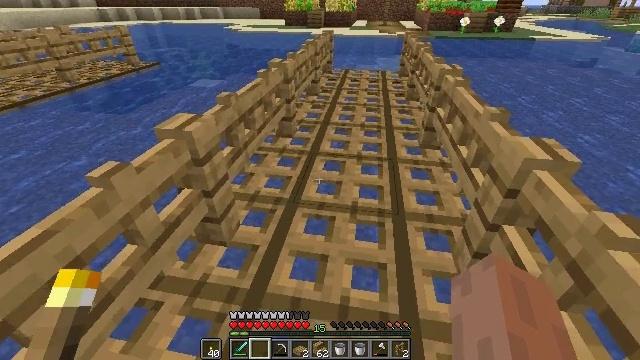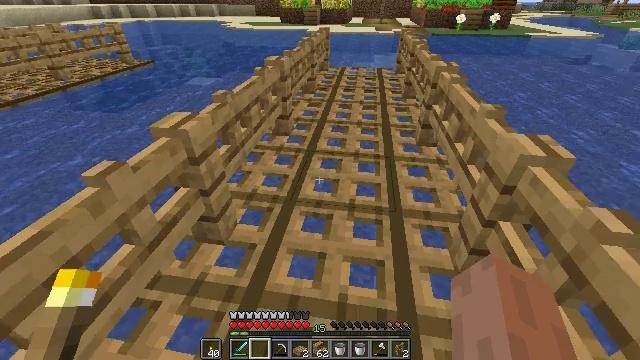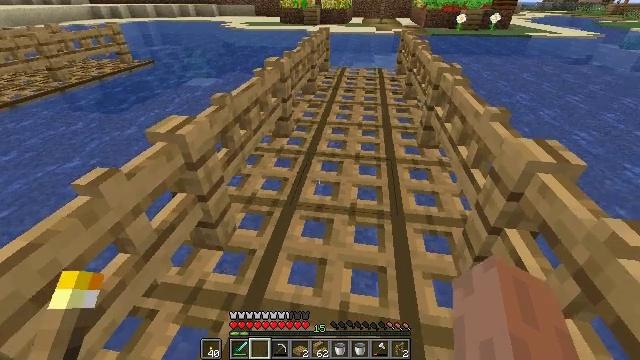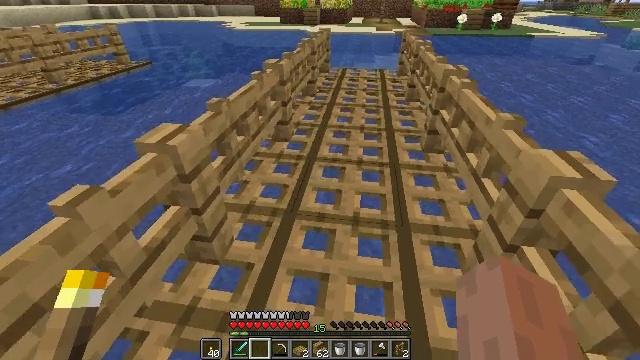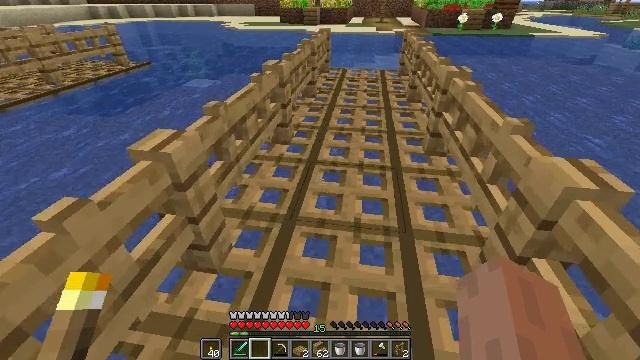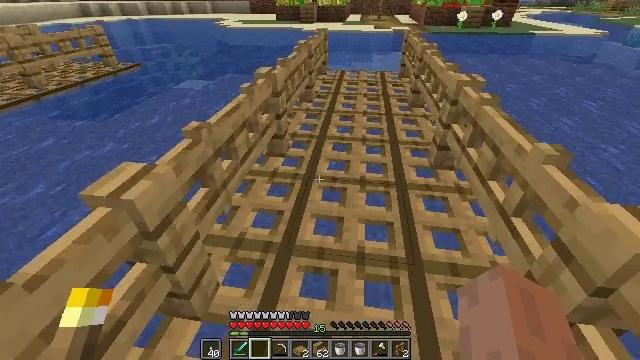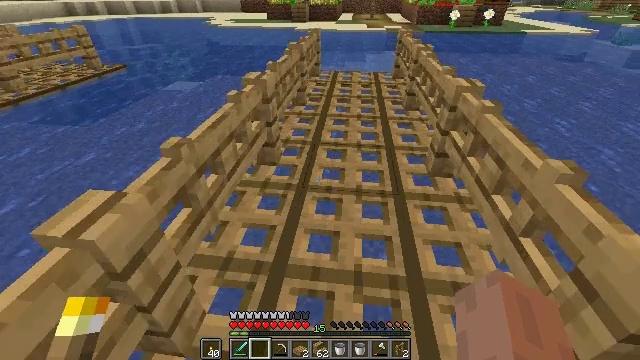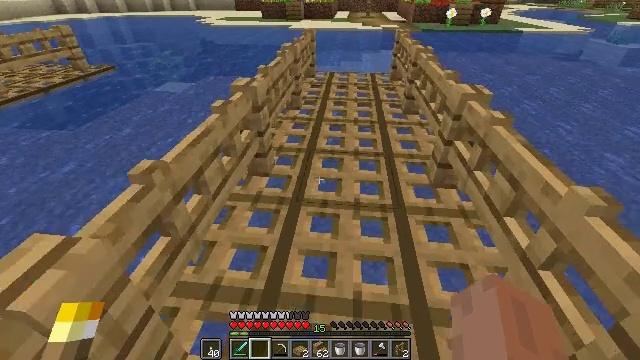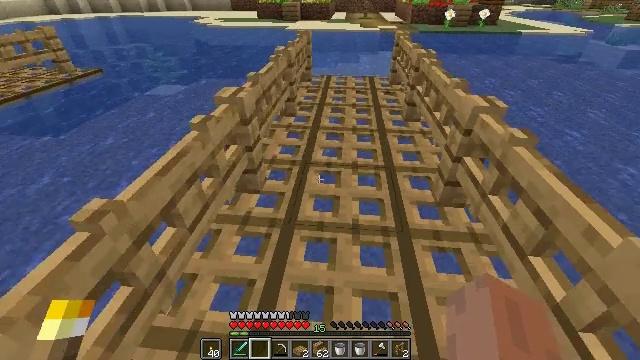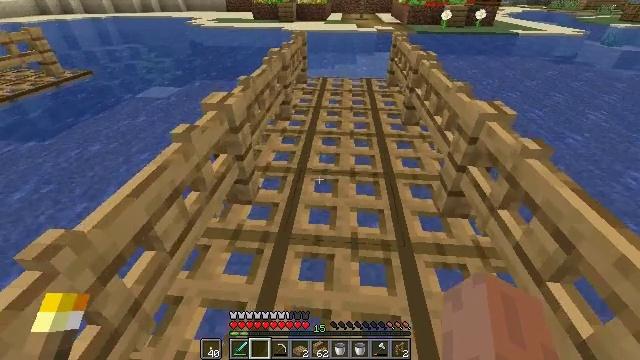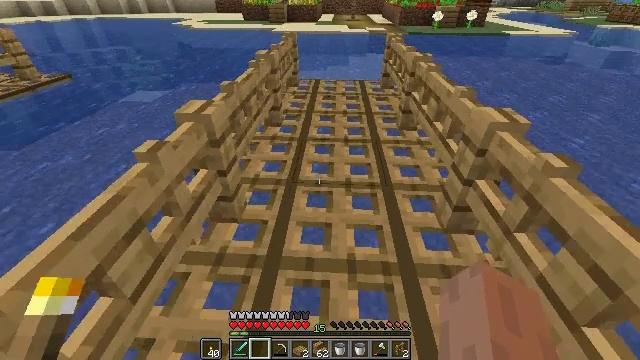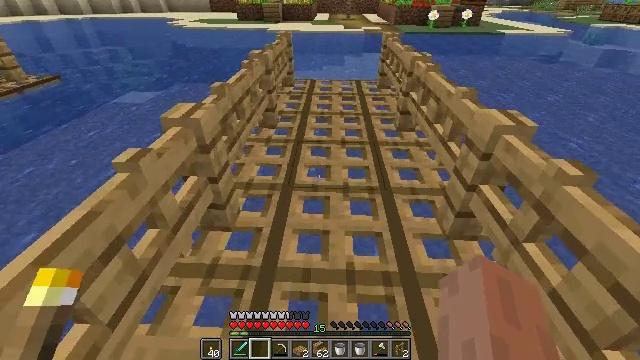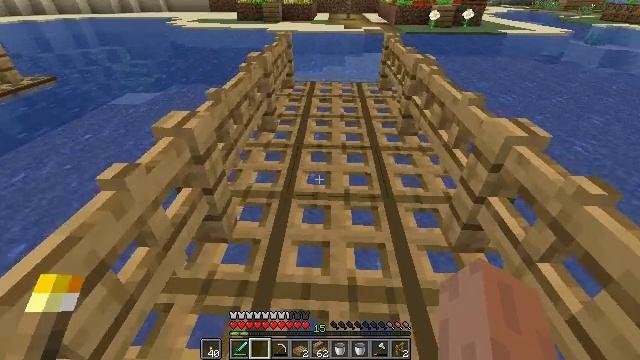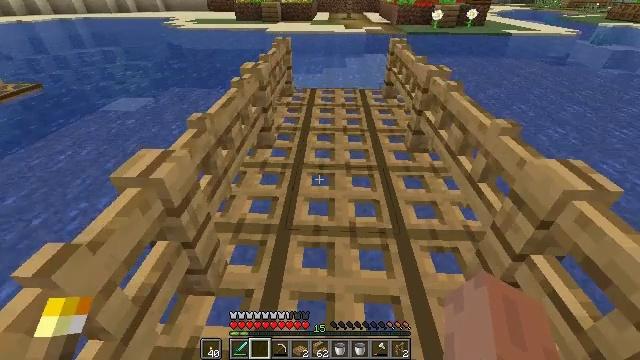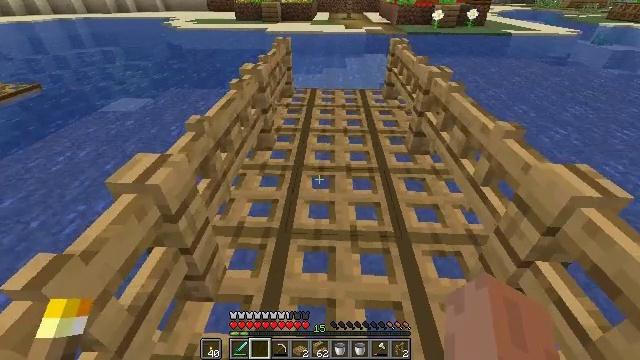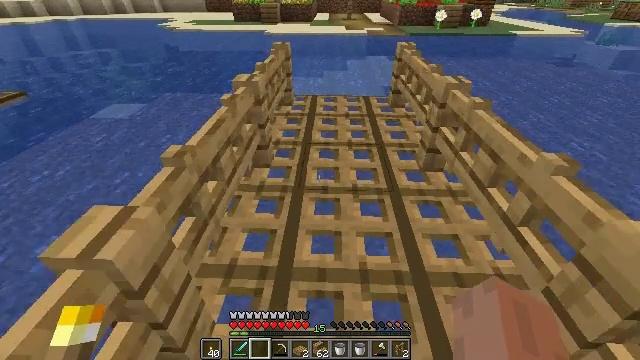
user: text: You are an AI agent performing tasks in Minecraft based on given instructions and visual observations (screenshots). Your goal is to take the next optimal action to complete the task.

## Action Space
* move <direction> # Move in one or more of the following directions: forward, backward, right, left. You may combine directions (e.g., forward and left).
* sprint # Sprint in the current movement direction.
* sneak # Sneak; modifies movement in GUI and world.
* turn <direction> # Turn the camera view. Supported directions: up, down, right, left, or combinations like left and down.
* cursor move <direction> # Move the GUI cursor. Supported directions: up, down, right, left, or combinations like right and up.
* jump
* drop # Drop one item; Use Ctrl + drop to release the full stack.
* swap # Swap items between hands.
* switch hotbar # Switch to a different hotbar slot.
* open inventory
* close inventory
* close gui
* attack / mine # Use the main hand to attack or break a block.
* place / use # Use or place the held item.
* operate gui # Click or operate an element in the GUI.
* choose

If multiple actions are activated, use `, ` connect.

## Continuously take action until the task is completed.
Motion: motion action
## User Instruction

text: Remove the oak trapdoor from its place.
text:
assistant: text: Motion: no_op
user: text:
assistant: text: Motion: move forward
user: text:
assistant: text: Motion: move forward
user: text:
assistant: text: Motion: move forward
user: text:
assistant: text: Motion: move forward, sprint
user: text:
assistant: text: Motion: move forward, sprint, turn right
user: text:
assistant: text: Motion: move forward, sprint
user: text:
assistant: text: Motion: move forward, sprint
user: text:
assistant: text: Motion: move forward, sprint
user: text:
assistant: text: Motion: move forward, turn right
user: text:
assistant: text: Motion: move forward, sprint
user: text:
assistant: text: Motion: move forward, sprint
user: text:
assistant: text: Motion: move forward, sprint
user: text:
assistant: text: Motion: move forward, sprint
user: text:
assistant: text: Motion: move forward
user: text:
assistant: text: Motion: move forward
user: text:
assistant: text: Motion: move forward, turn left
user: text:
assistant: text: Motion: move forward
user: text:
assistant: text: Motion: move forward
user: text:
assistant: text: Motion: move forward
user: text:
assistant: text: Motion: move forward
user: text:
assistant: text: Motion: move forward, turn left
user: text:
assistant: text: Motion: move forward
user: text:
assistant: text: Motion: move forward
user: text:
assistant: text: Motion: move forward
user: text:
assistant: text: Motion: move forward
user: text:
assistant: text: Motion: move forward, turn left
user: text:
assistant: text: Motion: move forward and move right
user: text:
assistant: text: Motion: move forward and move right, turn left
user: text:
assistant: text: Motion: move forward and move right, turn left